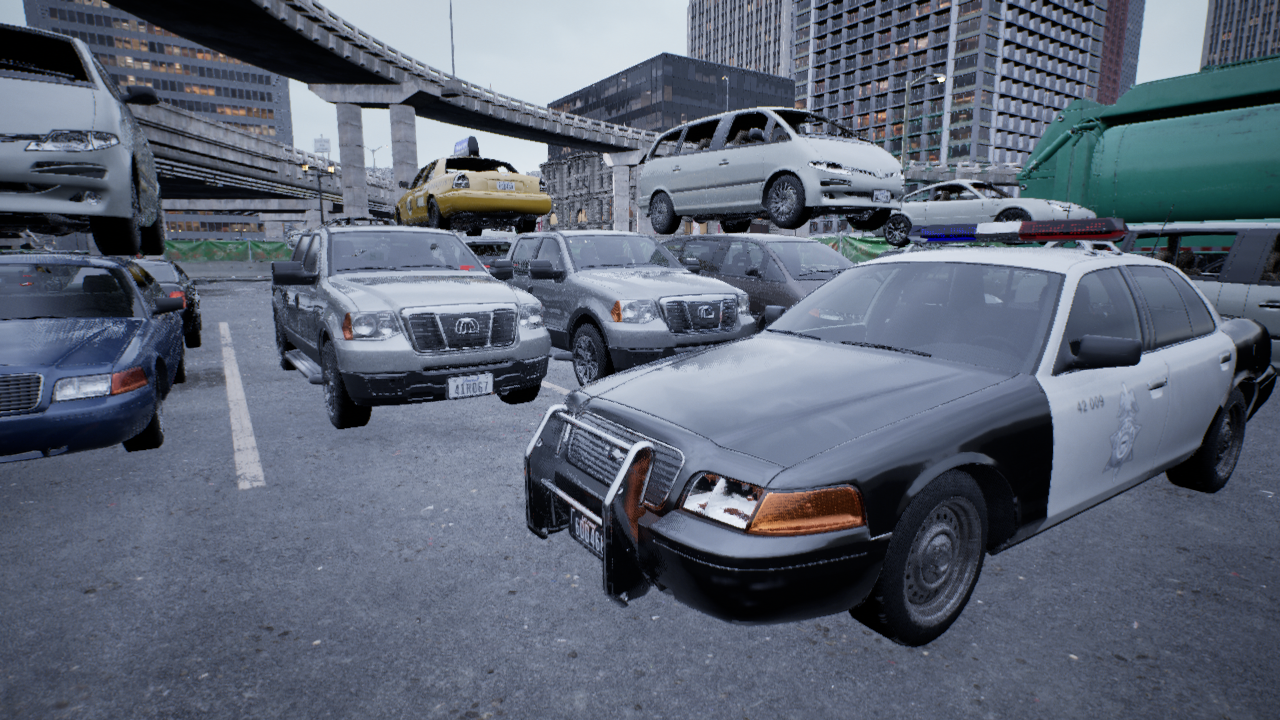
Venue: arterial
Lighting: overcast
Vehicle rig: sedan